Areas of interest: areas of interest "Linyi Railway New Village"
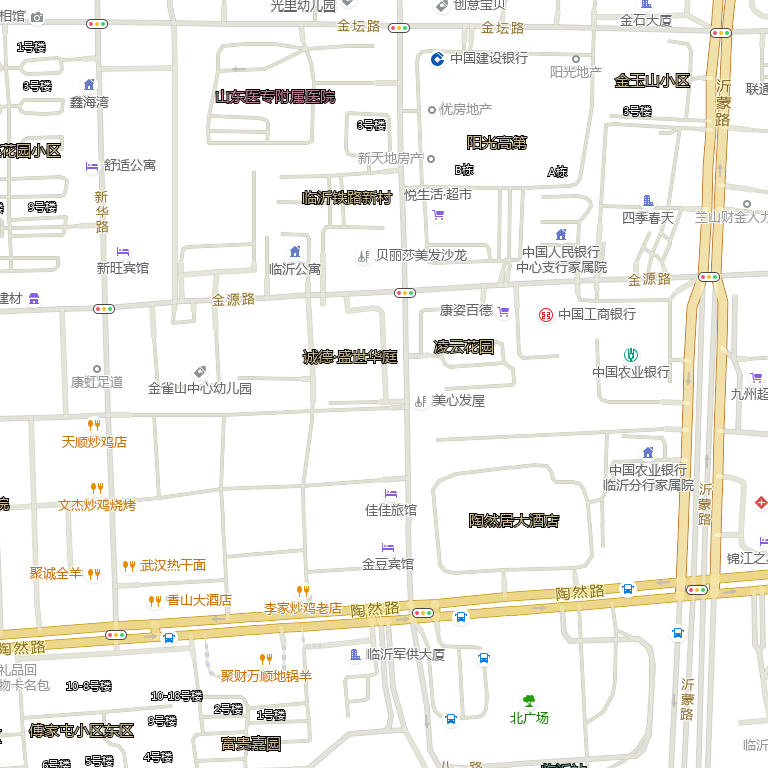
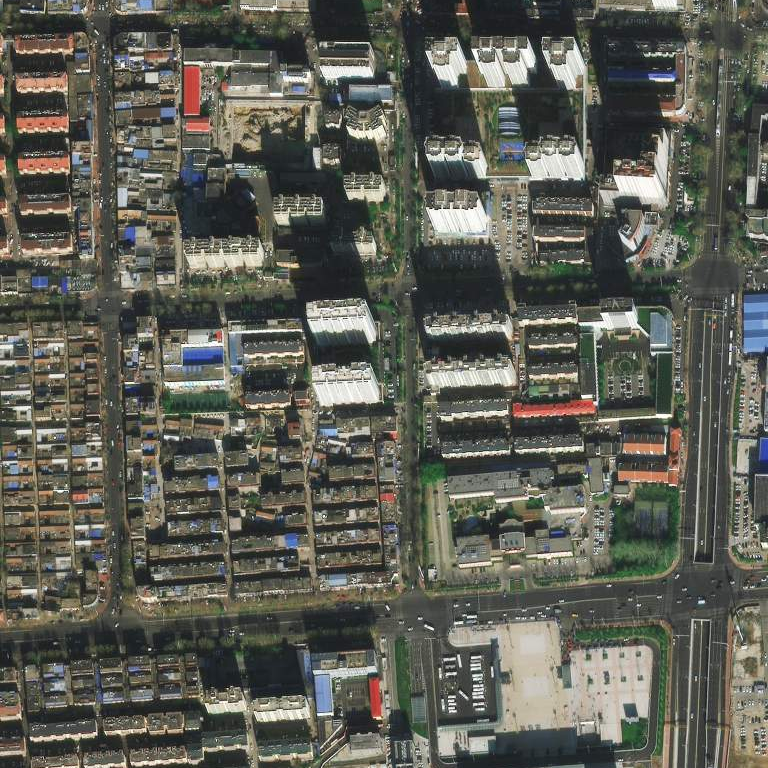